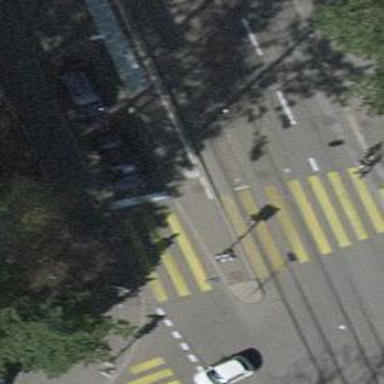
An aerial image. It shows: Tram stop with stop position for public transport.